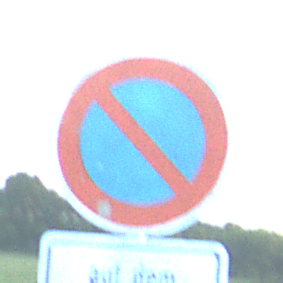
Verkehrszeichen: EingeschraenktesHalteverbot
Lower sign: SonstigeBeschraenkungen5
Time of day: SunriseSunset
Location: Outdoor (Nature)
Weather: PartlyCloudy
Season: NotSpecified
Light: Natural